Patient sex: F
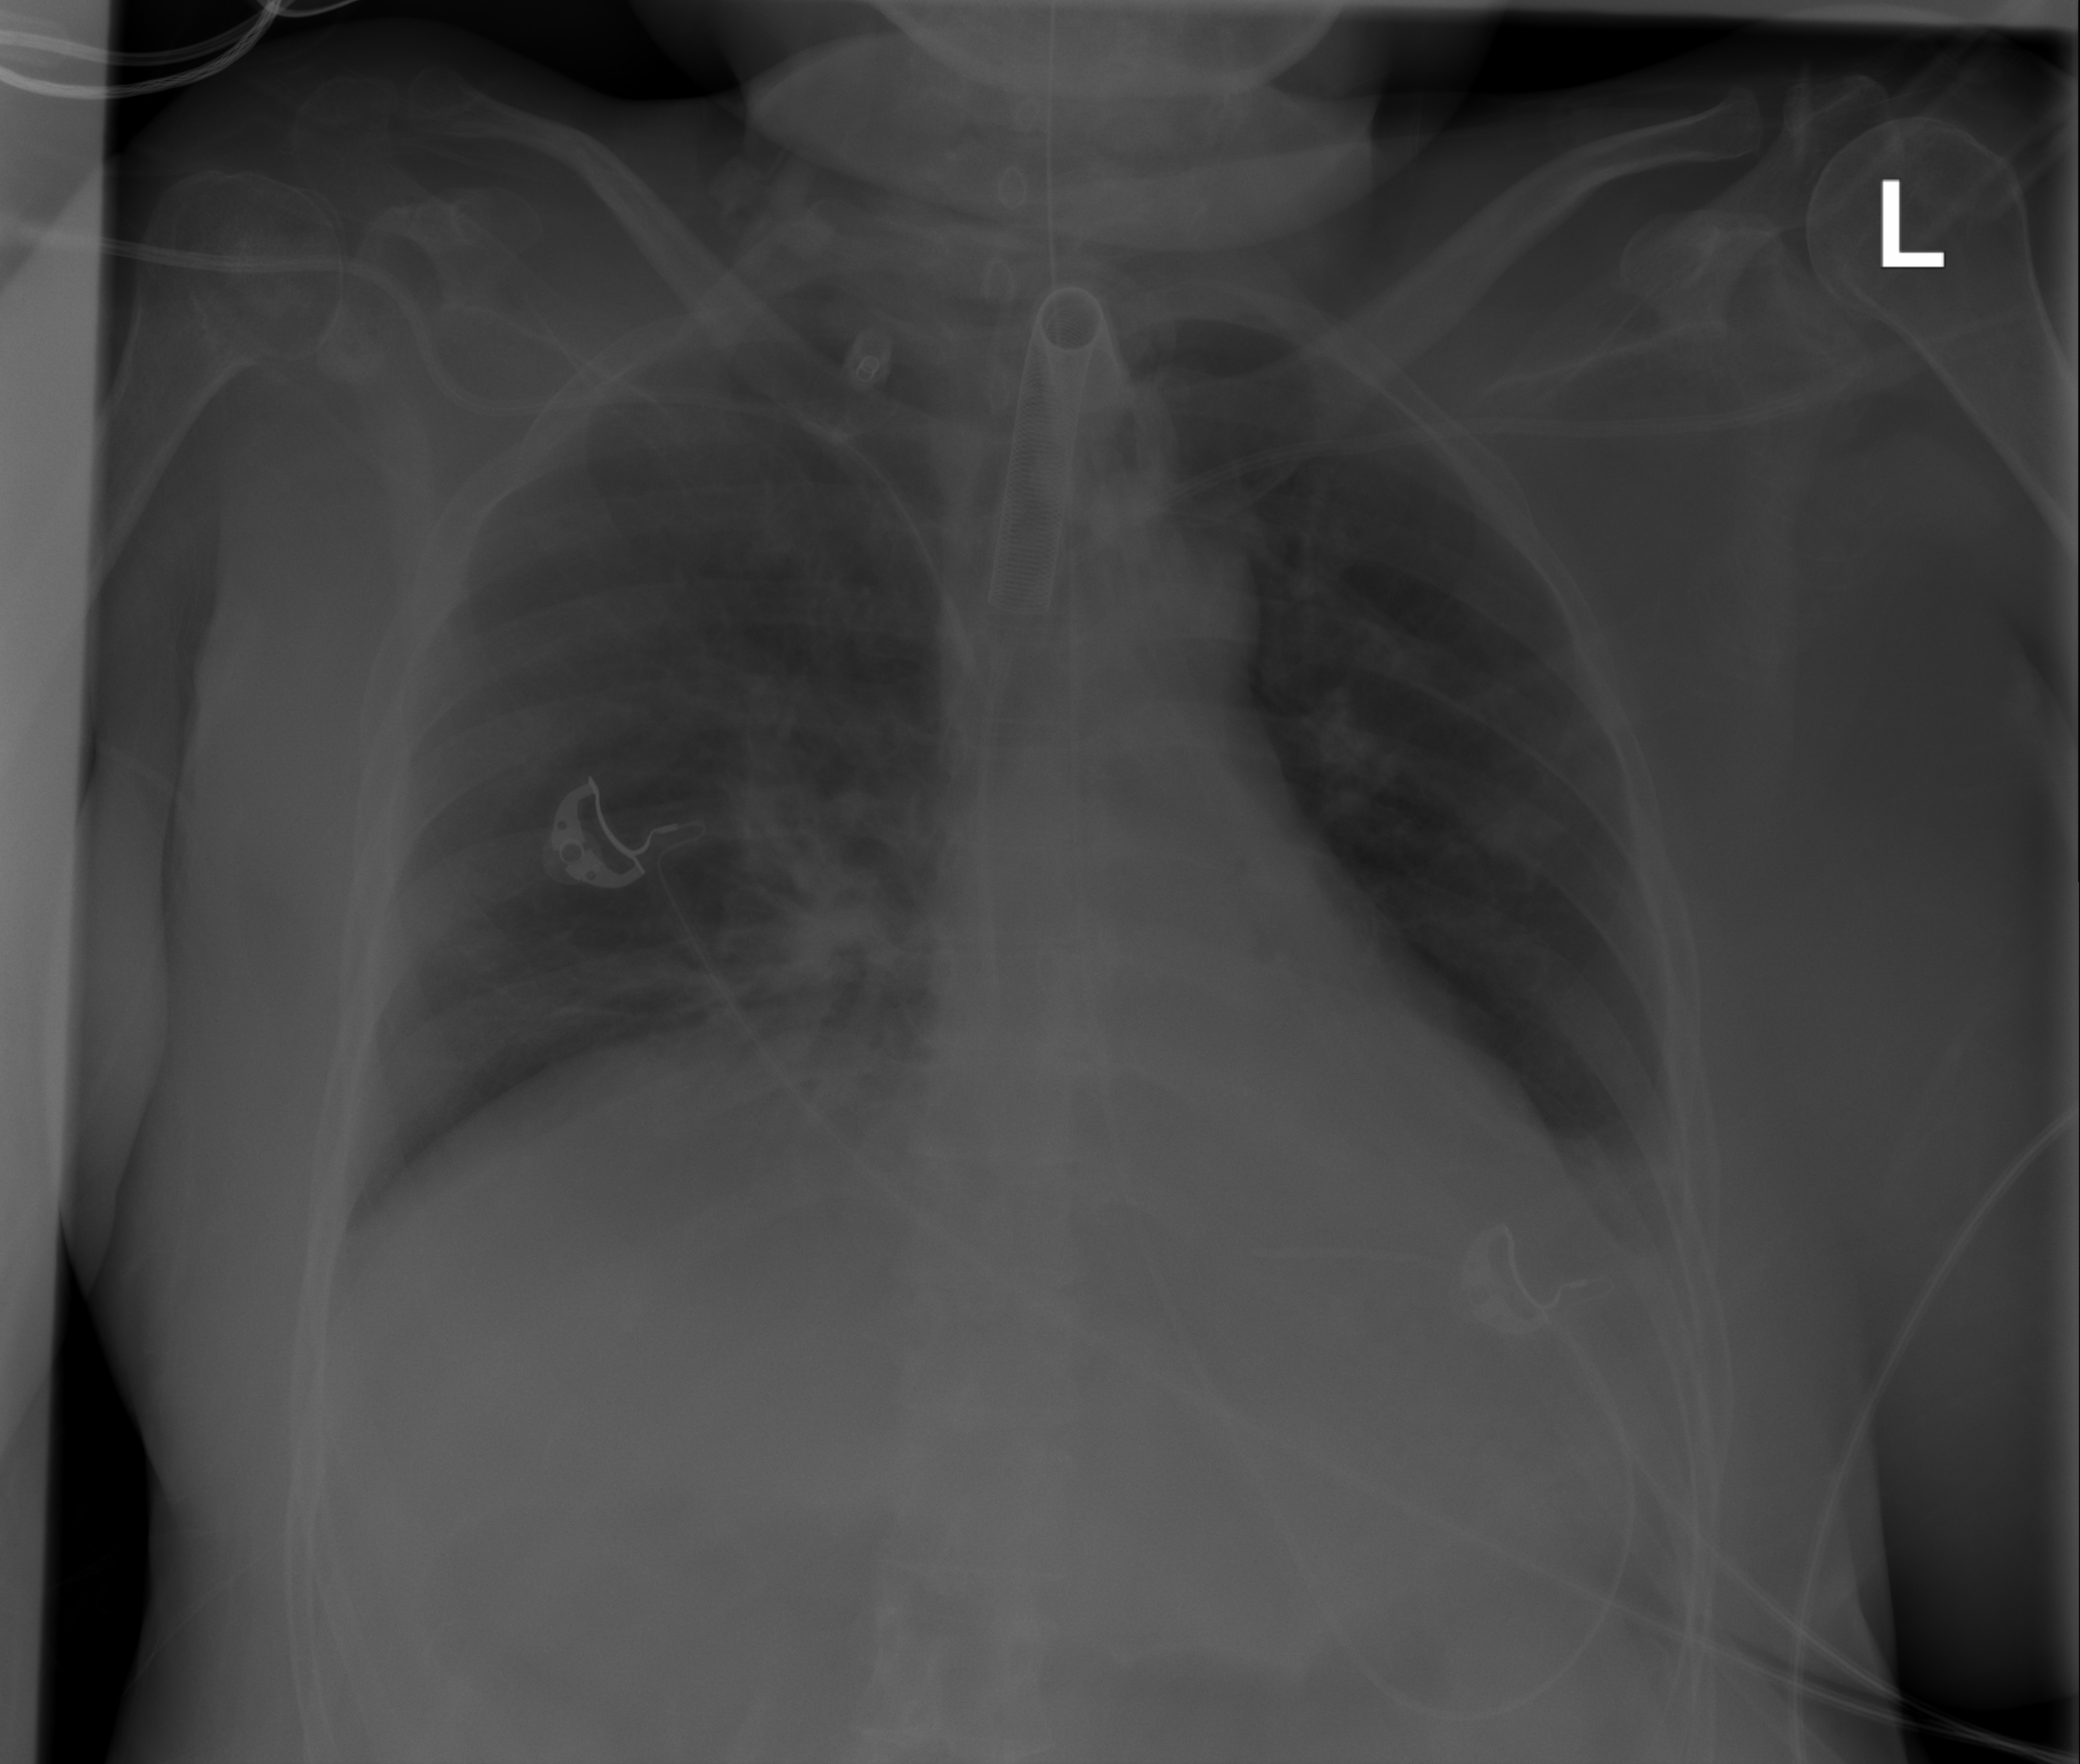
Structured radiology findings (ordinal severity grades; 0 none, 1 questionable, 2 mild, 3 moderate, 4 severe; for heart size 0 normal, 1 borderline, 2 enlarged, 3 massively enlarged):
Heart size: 1
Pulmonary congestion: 0
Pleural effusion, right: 0
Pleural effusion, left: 2
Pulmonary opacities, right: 0
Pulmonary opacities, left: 0
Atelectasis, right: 0
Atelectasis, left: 2